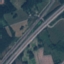
Land use / land cover class: Highway